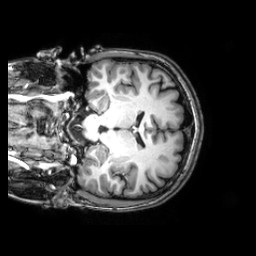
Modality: T1w
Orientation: coronal
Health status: healthy
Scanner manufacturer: philips
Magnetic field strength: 3 T
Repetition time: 0.0077 s
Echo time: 0.0035 s